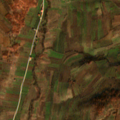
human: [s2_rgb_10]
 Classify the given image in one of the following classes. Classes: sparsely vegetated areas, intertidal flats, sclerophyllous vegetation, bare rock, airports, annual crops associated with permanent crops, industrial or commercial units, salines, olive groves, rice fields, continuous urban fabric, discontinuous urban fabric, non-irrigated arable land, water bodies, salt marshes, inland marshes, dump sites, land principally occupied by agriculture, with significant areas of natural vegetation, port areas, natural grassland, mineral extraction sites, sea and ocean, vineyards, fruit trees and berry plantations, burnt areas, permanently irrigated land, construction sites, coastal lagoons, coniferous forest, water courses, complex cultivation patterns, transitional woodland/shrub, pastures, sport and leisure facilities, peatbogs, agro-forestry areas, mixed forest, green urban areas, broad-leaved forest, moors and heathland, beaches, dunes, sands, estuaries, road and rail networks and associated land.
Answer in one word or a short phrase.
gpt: non-irrigated arable land, complex cultivation patterns, land principally occupied by agriculture, with significant areas of natural vegetation